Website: home-depot
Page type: cart
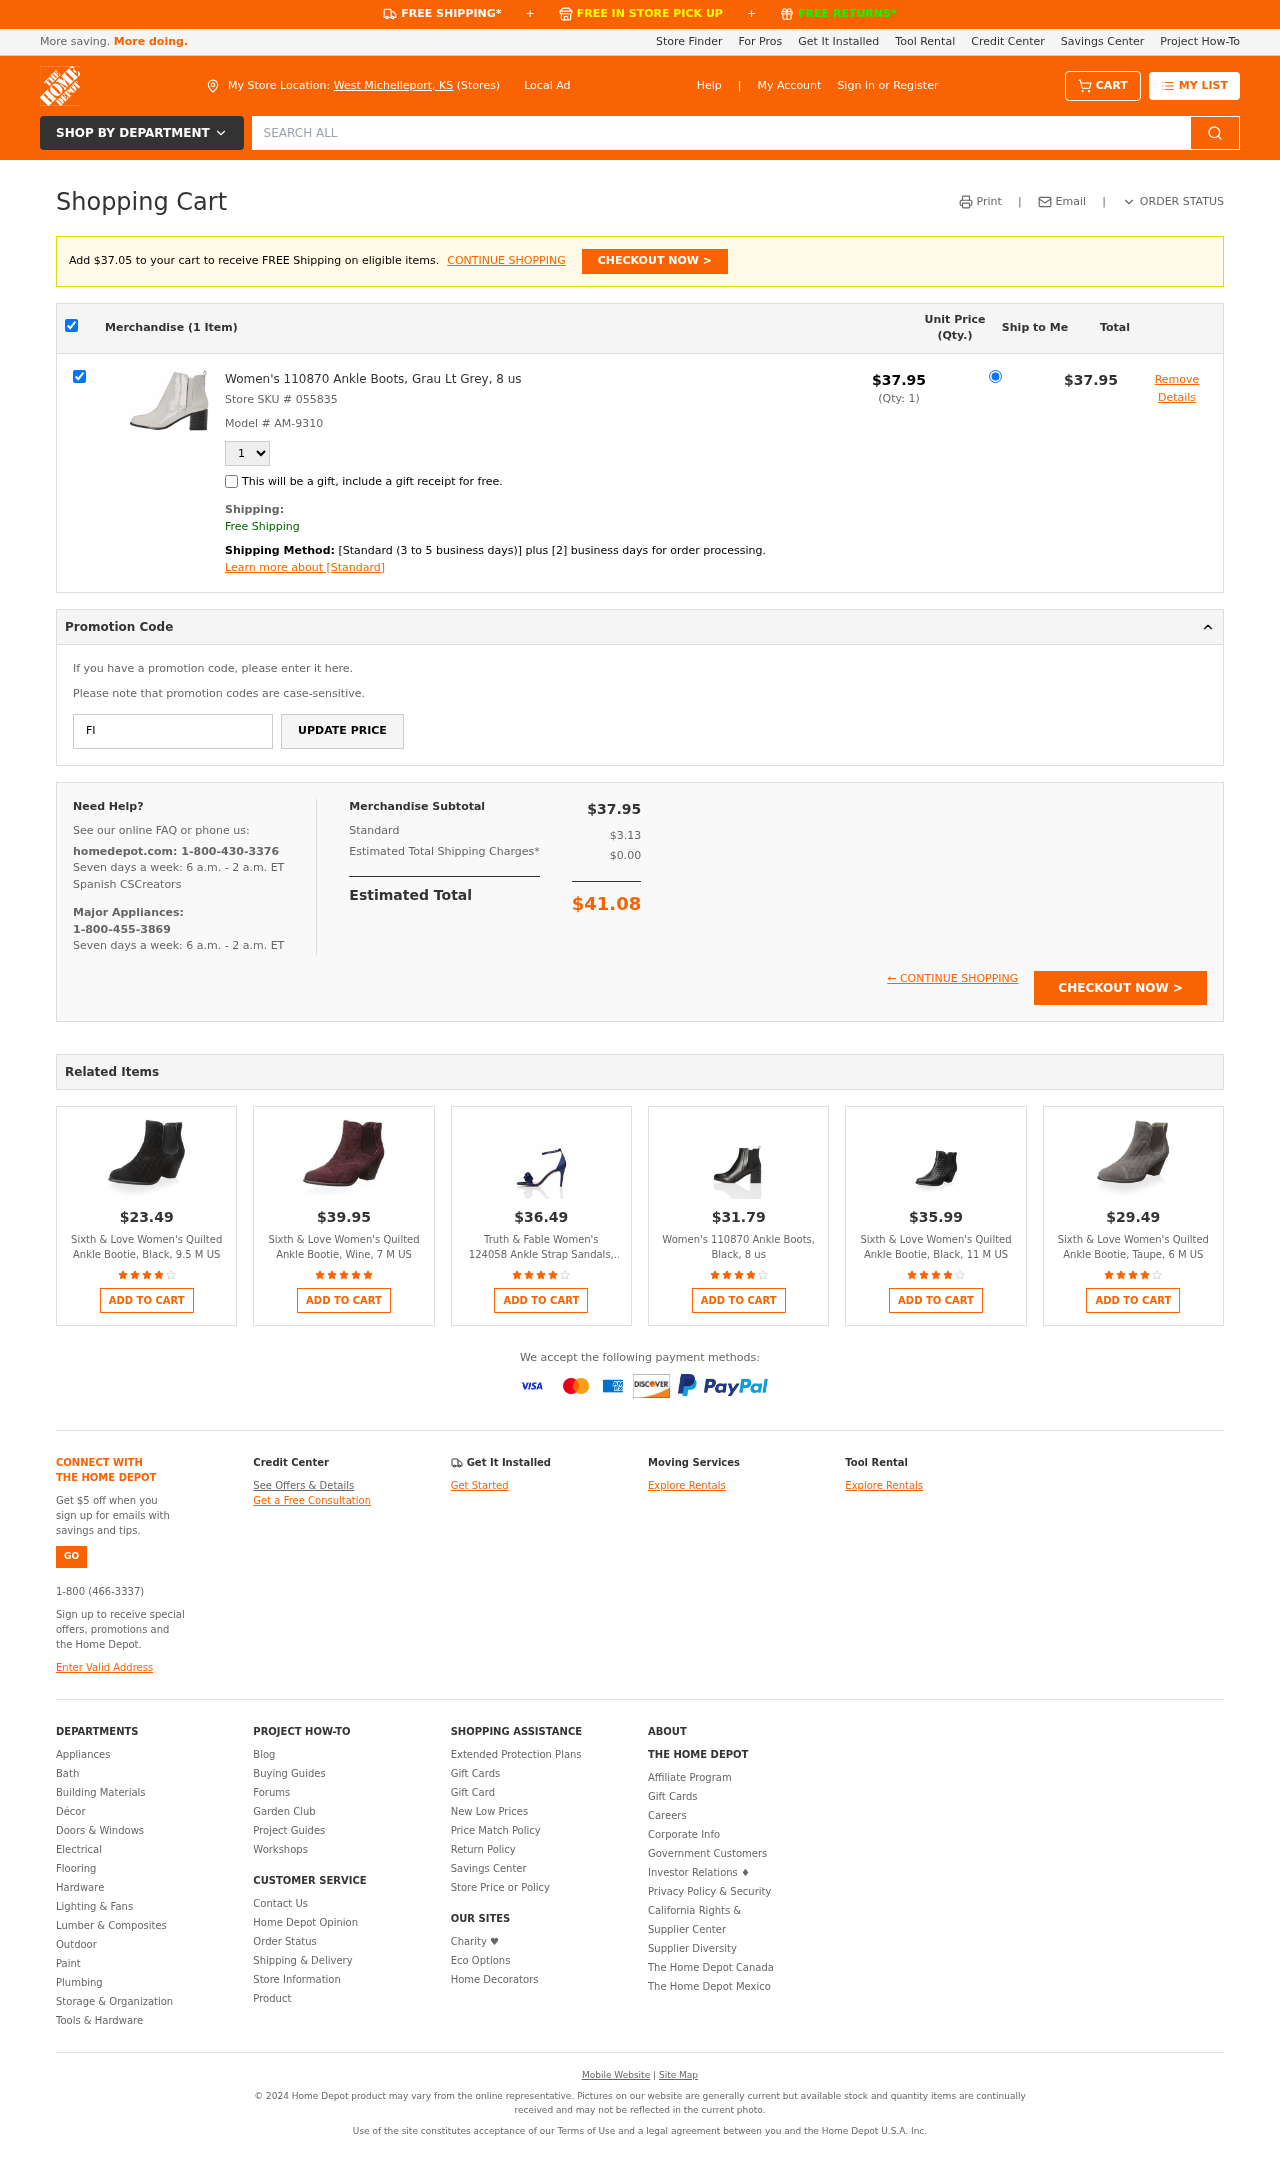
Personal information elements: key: PII_CITY_STATE
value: West Michelleport, KS
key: PII_PROMO_CODE
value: FIRST76
Product elements: key: PRODUCT1_NAME
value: Women's 110870 Ankle Boots, Grau Lt Grey, 8 us
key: PRODUCT1_PRICE
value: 37.95
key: PRODUCT1_QUANTITY
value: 1
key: PRODUCT2_NAME
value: Sixth & Love Women's Quilted Ankle Bootie, Black, 9.5 M US
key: PRODUCT2_PRICE
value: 23.49
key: PRODUCT2_RATING
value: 3.9
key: PRODUCT3_NAME
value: Sixth & Love Women's Quilted Ankle Bootie, Wine, 7 M US
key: PRODUCT3_PRICE
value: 39.95
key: PRODUCT3_RATING
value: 4.5
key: PRODUCT4_NAME
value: Truth & Fable Women's 124058 Ankle Strap Sandals, Blue Navy, 8
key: PRODUCT4_PRICE
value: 36.49
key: PRODUCT4_RATING
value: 3.9
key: PRODUCT5_NAME
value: Women's 110870 Ankle Boots, Black, 8 us
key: PRODUCT5_PRICE
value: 31.79
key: PRODUCT5_RATING
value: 3.7
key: PRODUCT6_NAME
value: Sixth & Love Women's Quilted Ankle Bootie, Black, 11 M US
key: PRODUCT6_PRICE
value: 35.99
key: PRODUCT6_RATING
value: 4.2
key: PRODUCT7_NAME
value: Sixth & Love Women's Quilted Ankle Bootie, Taupe, 6 M US
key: PRODUCT7_PRICE
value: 29.49
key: PRODUCT7_RATING
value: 3.8
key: PRODUCT1_SKU
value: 055835
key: PRODUCT1_MODEL
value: AM-9310
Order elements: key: AMOUNT_TO_FREE_SHIPPING
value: $37.05
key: ORDER_NUM_ITEMS
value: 1
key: ORDER_SUBTOTAL
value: $37.95
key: ORDER_TAX
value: $3.13
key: ORDER_SHIPPING_COST
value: $0.00
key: ORDER_TOTAL
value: $41.08
Search elements: key: HEADER_SEARCH
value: SEARCH ALL